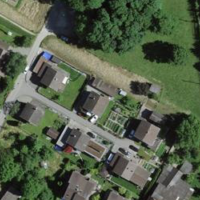
EUNIS habitat code: 55
Species observed at this site:
Cardamine pratensis
Alcedo atthis
Parus major
Erithacus rubecula
Mergus merganser
Corvus frugilegus
Cinclus cinclus
Fringilla coelebs
Buteo buteo
Turdus merula